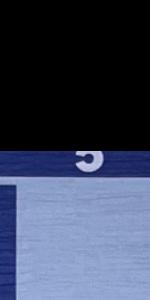
Label: Empty